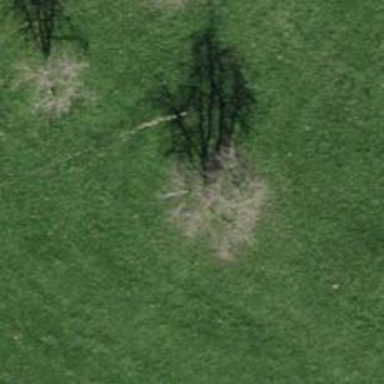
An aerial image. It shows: Beautiful tree in nature.